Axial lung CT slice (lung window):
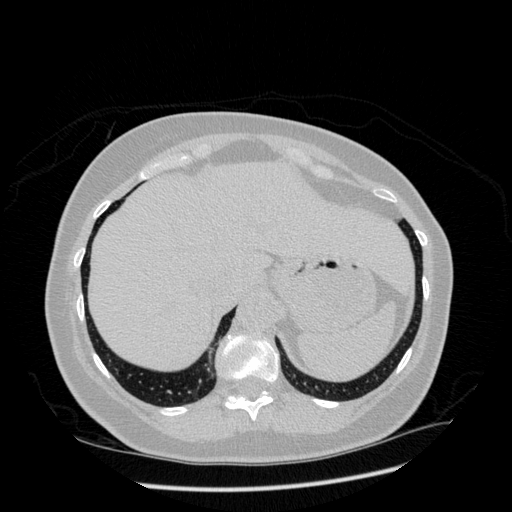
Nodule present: no